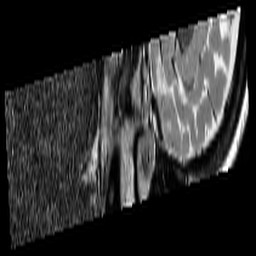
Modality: T2w
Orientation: sagittal
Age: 25
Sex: female
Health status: ill
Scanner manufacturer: siemens
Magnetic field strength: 3 T
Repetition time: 5 s
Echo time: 0.085 s